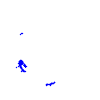
Particle: pion